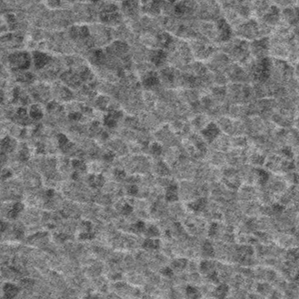
Label: frost